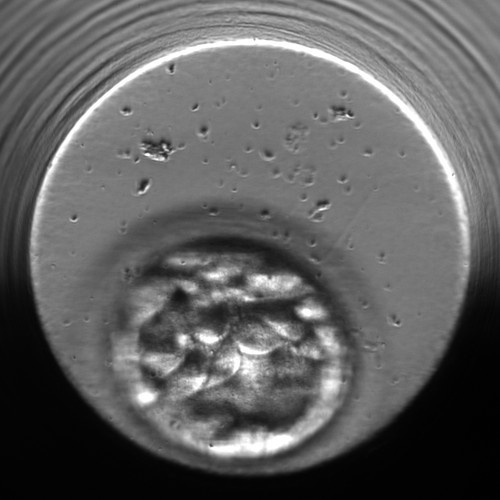
Embryo quality: poor